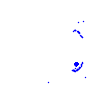
Particle: electron